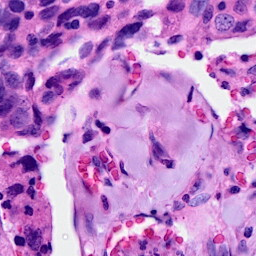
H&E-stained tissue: Breast